Question: Someone, please help me with this animation, When I click on X button the cardView move out form screen with 0.3 seconds after that card comes back it's an original position(that is center of the parent view) with fade animation. Same thing for right side when users click on the ✅ button the card should move right.
'''
UIView.animate(withDuration: 0.5, delay: 0, options: .curveEaseOut, animations: {
self.cardView.frame.origin.x = self.cardView.frame.minX - (self.cardView.frame.width + 100)
self.cardView.transform = CGAffineTransform(rotationAngle:-45)
}) { (true) in
self.cardView.center = self.view.center
self.cardView.alpha = 0;
self.cardView.transform = CGAffineTransform.identity
UIView.animate(withDuration: 0.5, animations: {
self.cardView.alpha = 1.0;
}, completion: { (true) in
})
}
'''

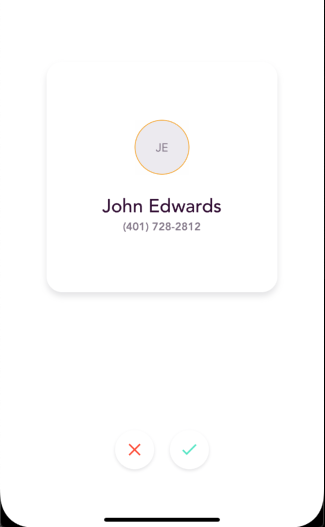
Answer: I believe that your main issue is that you don't call the <URL> function that actually makes the animation happens. check documentation. Try this function it should do what you want.
'''
func doAnimationAction(isTick: Bool) {
let originToReturn = CGPoint(x: self.view.frame.origin.x, y: self.cardView.frame.origin.y)
UIView.animate(withDuration: 0.5, animations: {
self.cardView.alpha = 0.0
if isTick {
// Go left
self.cardView.frame.origin.x = 0 - (self.cardView.frame.width * 1.5)
} else {
// Go right (you can change them)
self.cardView.frame.origin.x = self.view.frame.width + (self.cardView.frame.width * 1.5)
}
self.cardView.transform = CGAffineTransform(rotationAngle:-45)
self.cardView.layoutIfNeeded()
self.cardView.superview?.layoutIfNeeded()
}) { (finished) in
// Here you can update the cardViewData
UIView.animate(withDuration: 0.5, animations: {
self.cardView.transform = CGAffineTransform(rotationAngle:0)
self.cardView.frame.origin = originToReturn
self.cardView.alpha = 1.0
self.cardView.layoutIfNeeded()
self.cardView.superview?.layoutIfNeeded()
}, completion: { (finishedSecondAnimation) in
})
}
}
'''